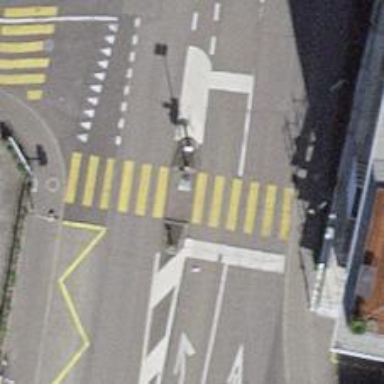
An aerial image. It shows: Road crossing with traffic signals and island.